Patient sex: M
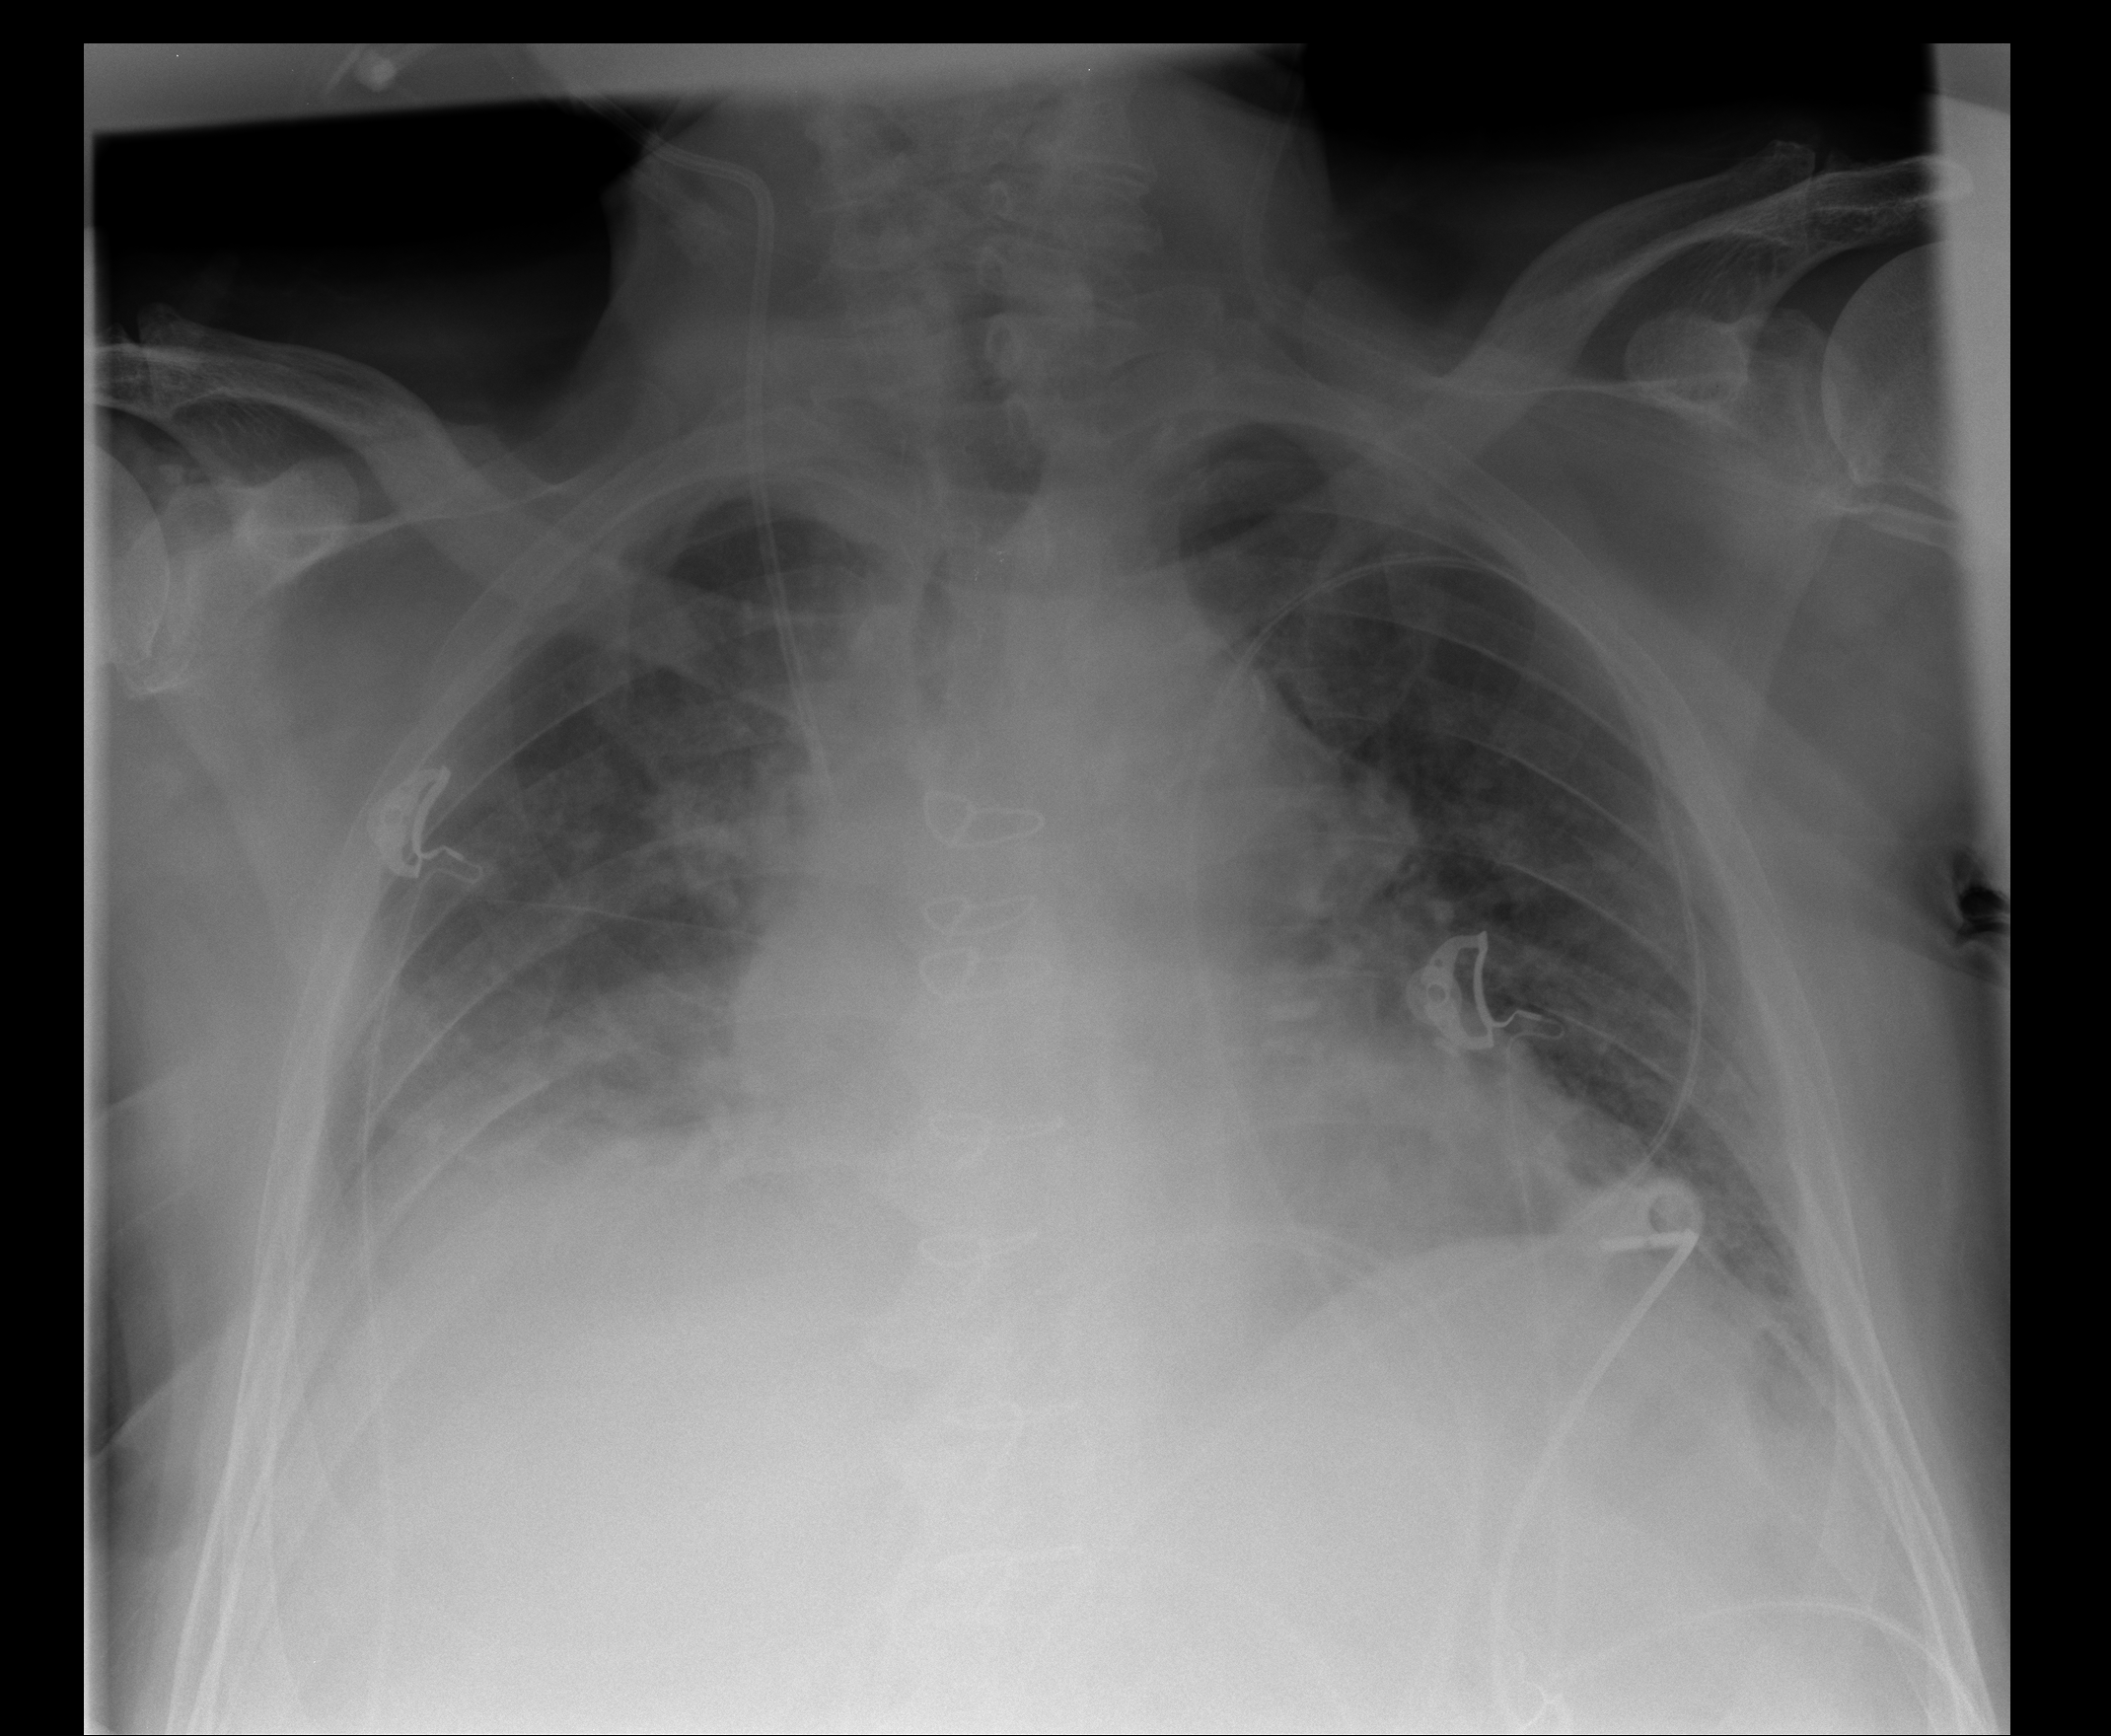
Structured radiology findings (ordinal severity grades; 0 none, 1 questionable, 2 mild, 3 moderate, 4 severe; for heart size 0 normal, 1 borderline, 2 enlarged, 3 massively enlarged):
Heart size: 2
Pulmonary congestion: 1
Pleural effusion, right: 1
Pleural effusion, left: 0
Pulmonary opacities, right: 0
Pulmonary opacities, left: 0
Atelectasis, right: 2
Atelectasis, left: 2